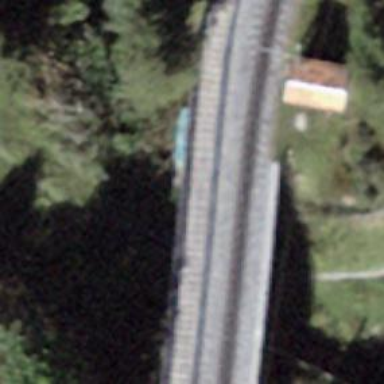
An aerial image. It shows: Passage tunnel at railway crossing.